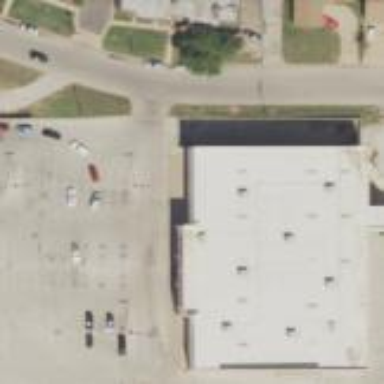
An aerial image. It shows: Building.